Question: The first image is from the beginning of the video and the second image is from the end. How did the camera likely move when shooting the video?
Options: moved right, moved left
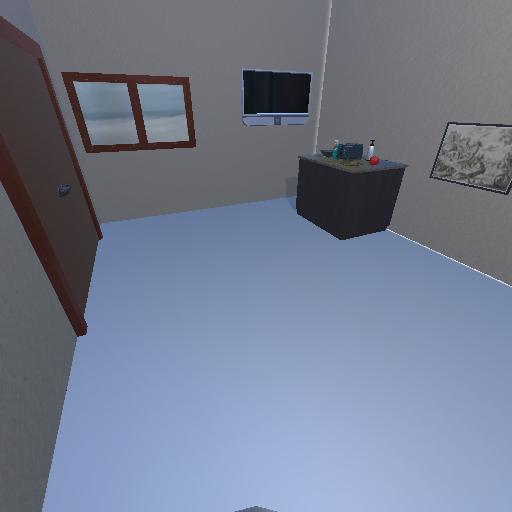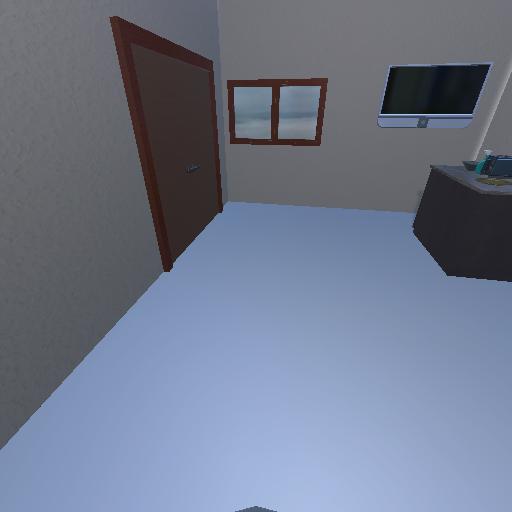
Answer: moved right